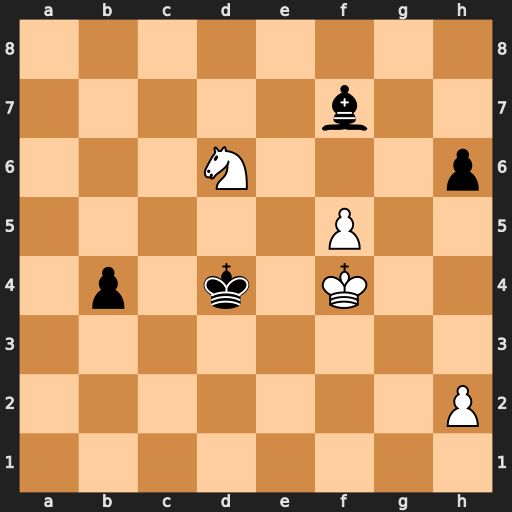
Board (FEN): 8/5b2/3N3p/5P2/1p1k1K2/8/7P/8
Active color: w
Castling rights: -
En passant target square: -
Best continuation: Nxf7 b3 Nd6 b2 Nb5+ Kc4 Na3+